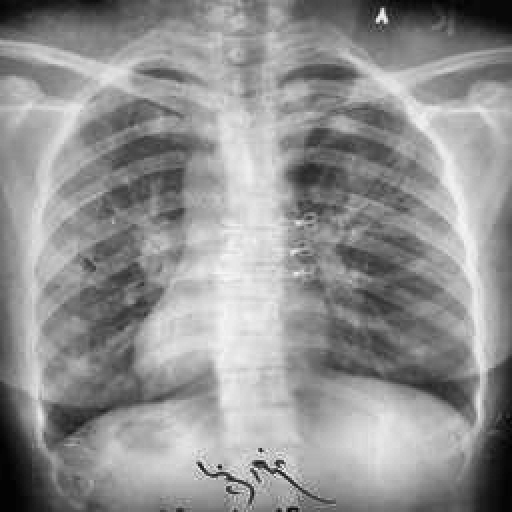
Finding: TUBERCULOSIS